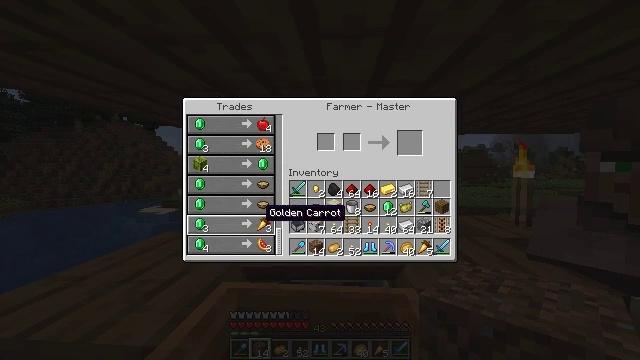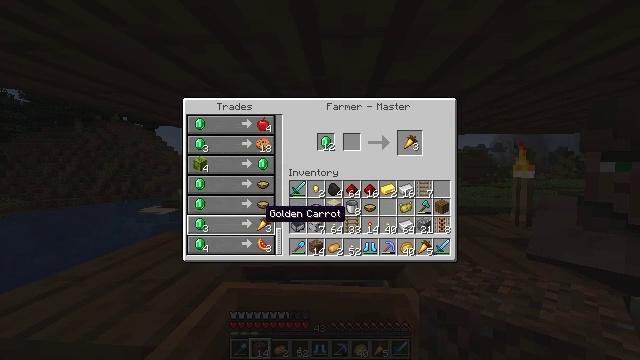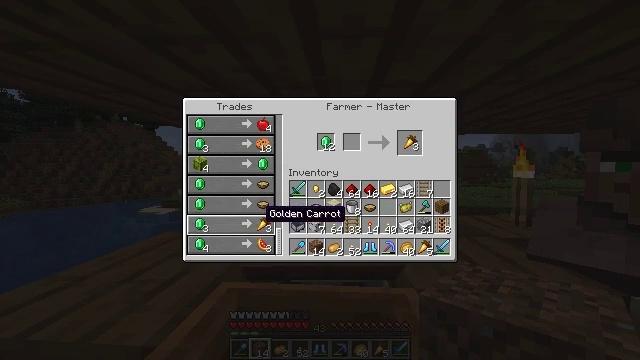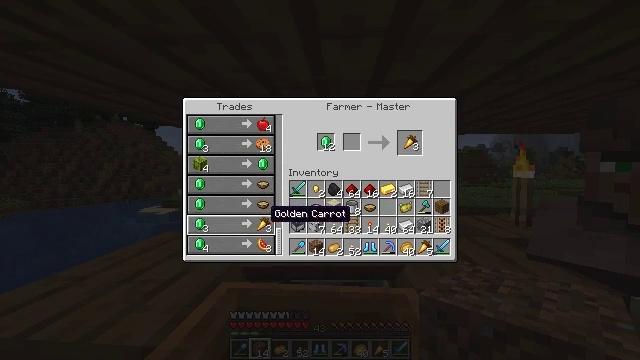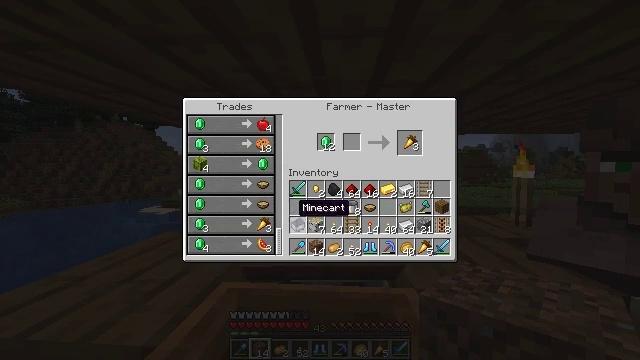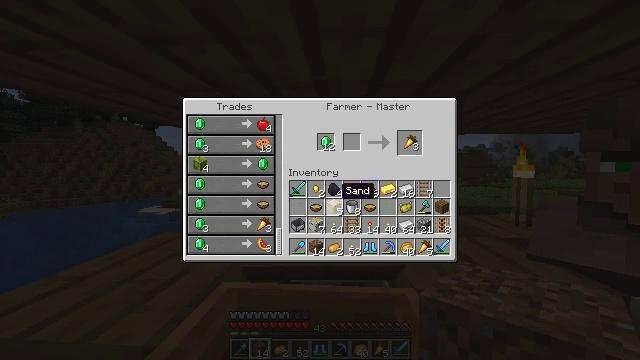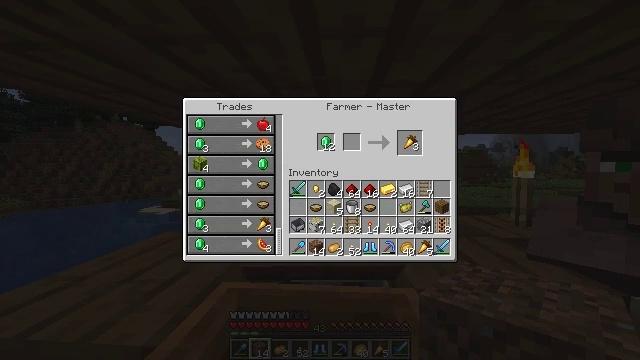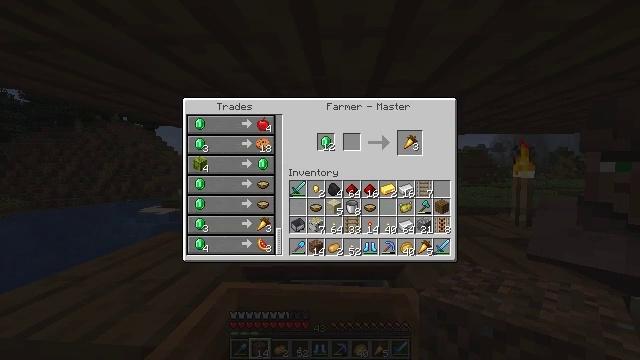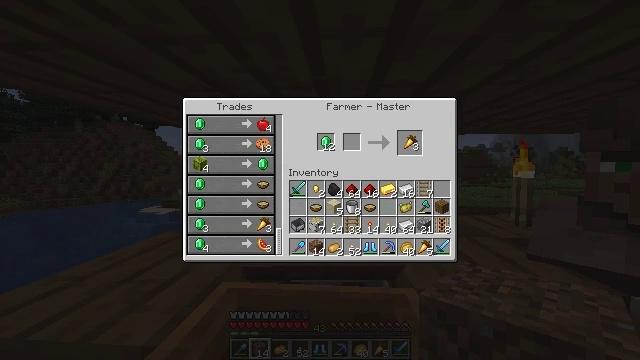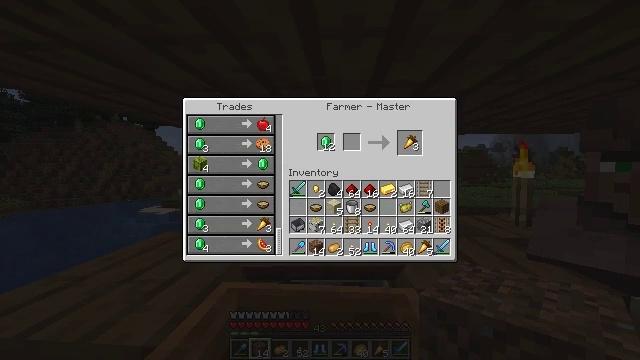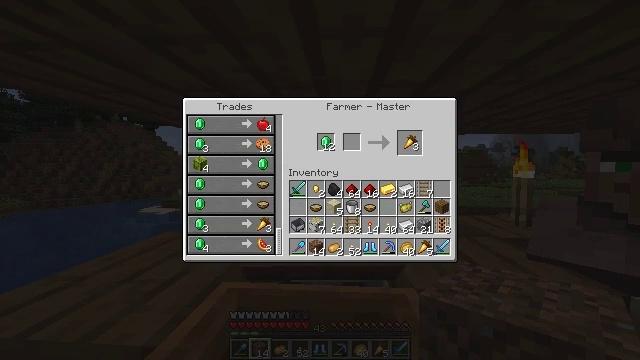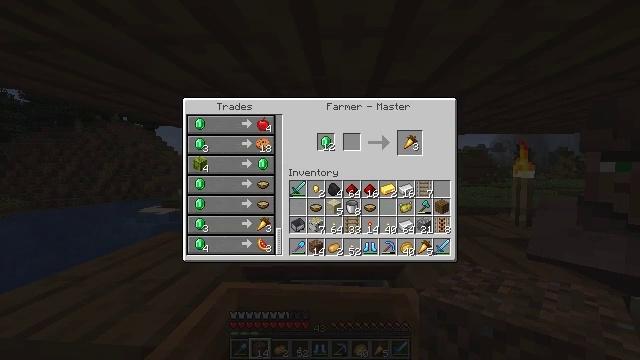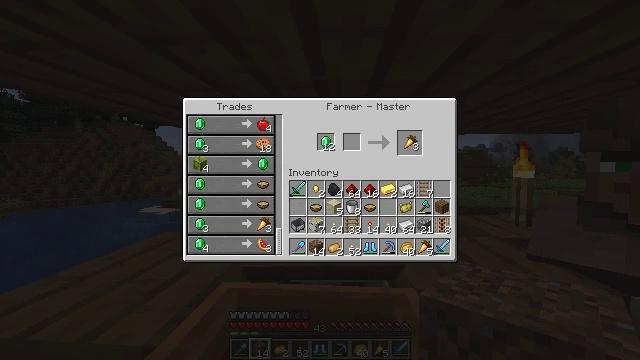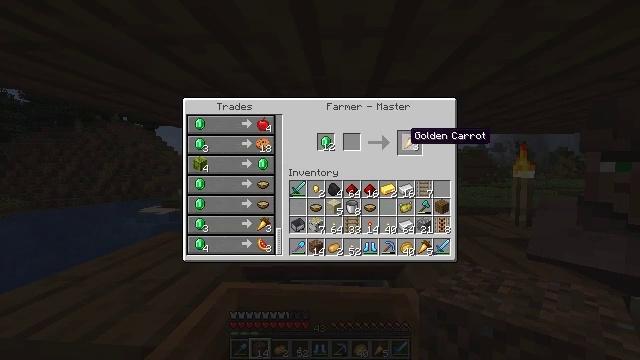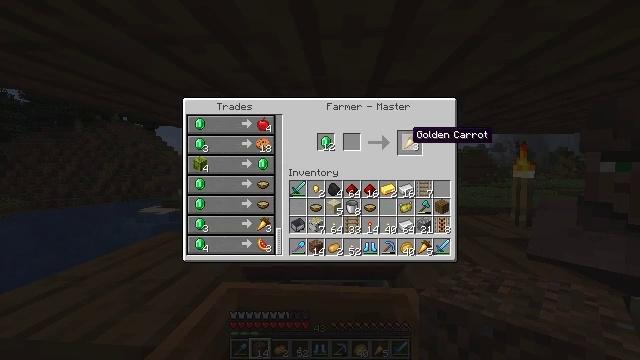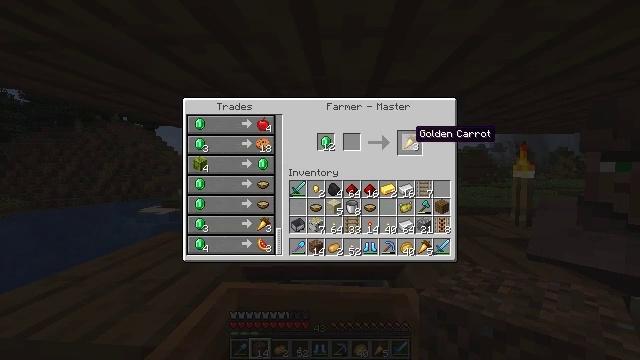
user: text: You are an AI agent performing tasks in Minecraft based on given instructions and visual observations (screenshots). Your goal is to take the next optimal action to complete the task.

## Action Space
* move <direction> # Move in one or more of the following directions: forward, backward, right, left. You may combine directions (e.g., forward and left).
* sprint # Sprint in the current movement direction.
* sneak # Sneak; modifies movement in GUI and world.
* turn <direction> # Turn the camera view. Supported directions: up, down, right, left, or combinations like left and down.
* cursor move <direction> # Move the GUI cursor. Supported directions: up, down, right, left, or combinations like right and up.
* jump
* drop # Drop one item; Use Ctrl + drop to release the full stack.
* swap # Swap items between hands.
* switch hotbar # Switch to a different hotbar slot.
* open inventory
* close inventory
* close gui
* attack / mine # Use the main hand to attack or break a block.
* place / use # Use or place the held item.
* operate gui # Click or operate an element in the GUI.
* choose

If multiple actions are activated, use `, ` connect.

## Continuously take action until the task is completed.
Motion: motion action
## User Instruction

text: Create a golden carrot using the crafting table.
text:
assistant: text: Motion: sneak, operate gui
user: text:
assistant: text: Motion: sneak, operate gui
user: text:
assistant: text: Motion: sneak
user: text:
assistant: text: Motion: sneak, cursor move right
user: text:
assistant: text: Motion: sneak, cursor move right and up
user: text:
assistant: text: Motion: sneak, cursor move right and up
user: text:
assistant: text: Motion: sneak, cursor move up
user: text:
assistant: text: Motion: sneak, cursor move up
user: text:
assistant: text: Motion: sneak
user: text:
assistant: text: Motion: sneak
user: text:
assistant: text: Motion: sneak
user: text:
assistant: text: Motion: sneak, cursor move right
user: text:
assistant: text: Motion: sneak, cursor move right
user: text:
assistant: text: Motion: sneak
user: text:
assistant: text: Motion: sneak
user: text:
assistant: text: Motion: sneak
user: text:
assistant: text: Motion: sneak
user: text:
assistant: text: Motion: sneak
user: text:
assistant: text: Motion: sneak
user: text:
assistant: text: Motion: sneak, operate gui
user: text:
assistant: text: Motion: sneak, operate gui
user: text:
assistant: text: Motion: sneak, operate gui
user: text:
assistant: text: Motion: sneak
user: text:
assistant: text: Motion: sneak
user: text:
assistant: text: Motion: sneak